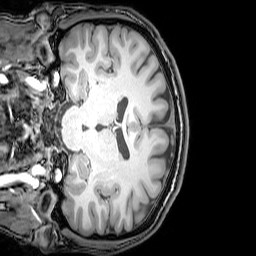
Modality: T1w
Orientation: coronal
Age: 24
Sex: male
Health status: healthy
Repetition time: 0.081 s
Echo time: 0.037 s